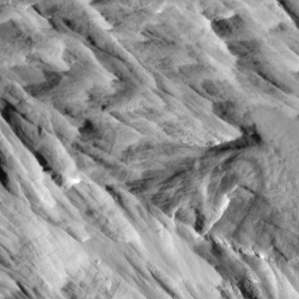
Label: non_frost